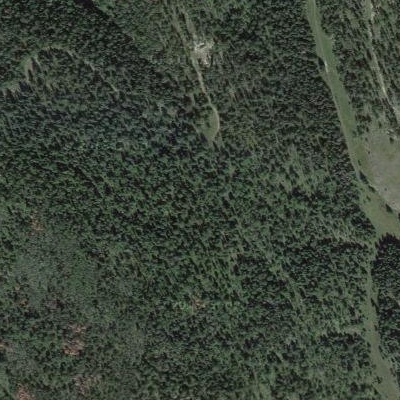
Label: eForest